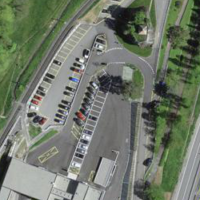
EUNIS habitat code: 57
Species observed at this site:
Allium ursinum